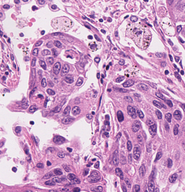
Tumor epithelial tissue: yes
Tumor-associated stroma tissue: yes
Normal tissue: no